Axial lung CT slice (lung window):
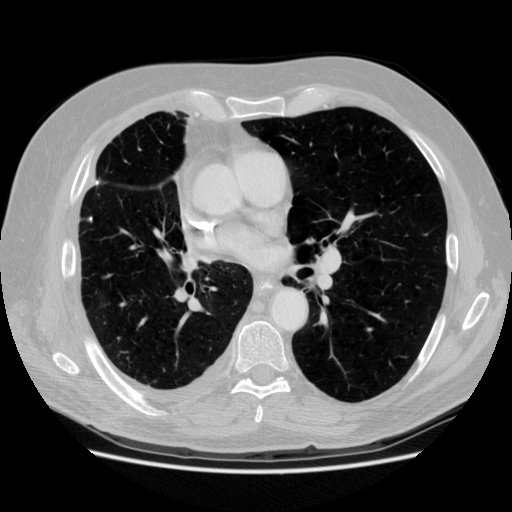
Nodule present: yes
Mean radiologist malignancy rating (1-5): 1